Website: home-depot
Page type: receipt
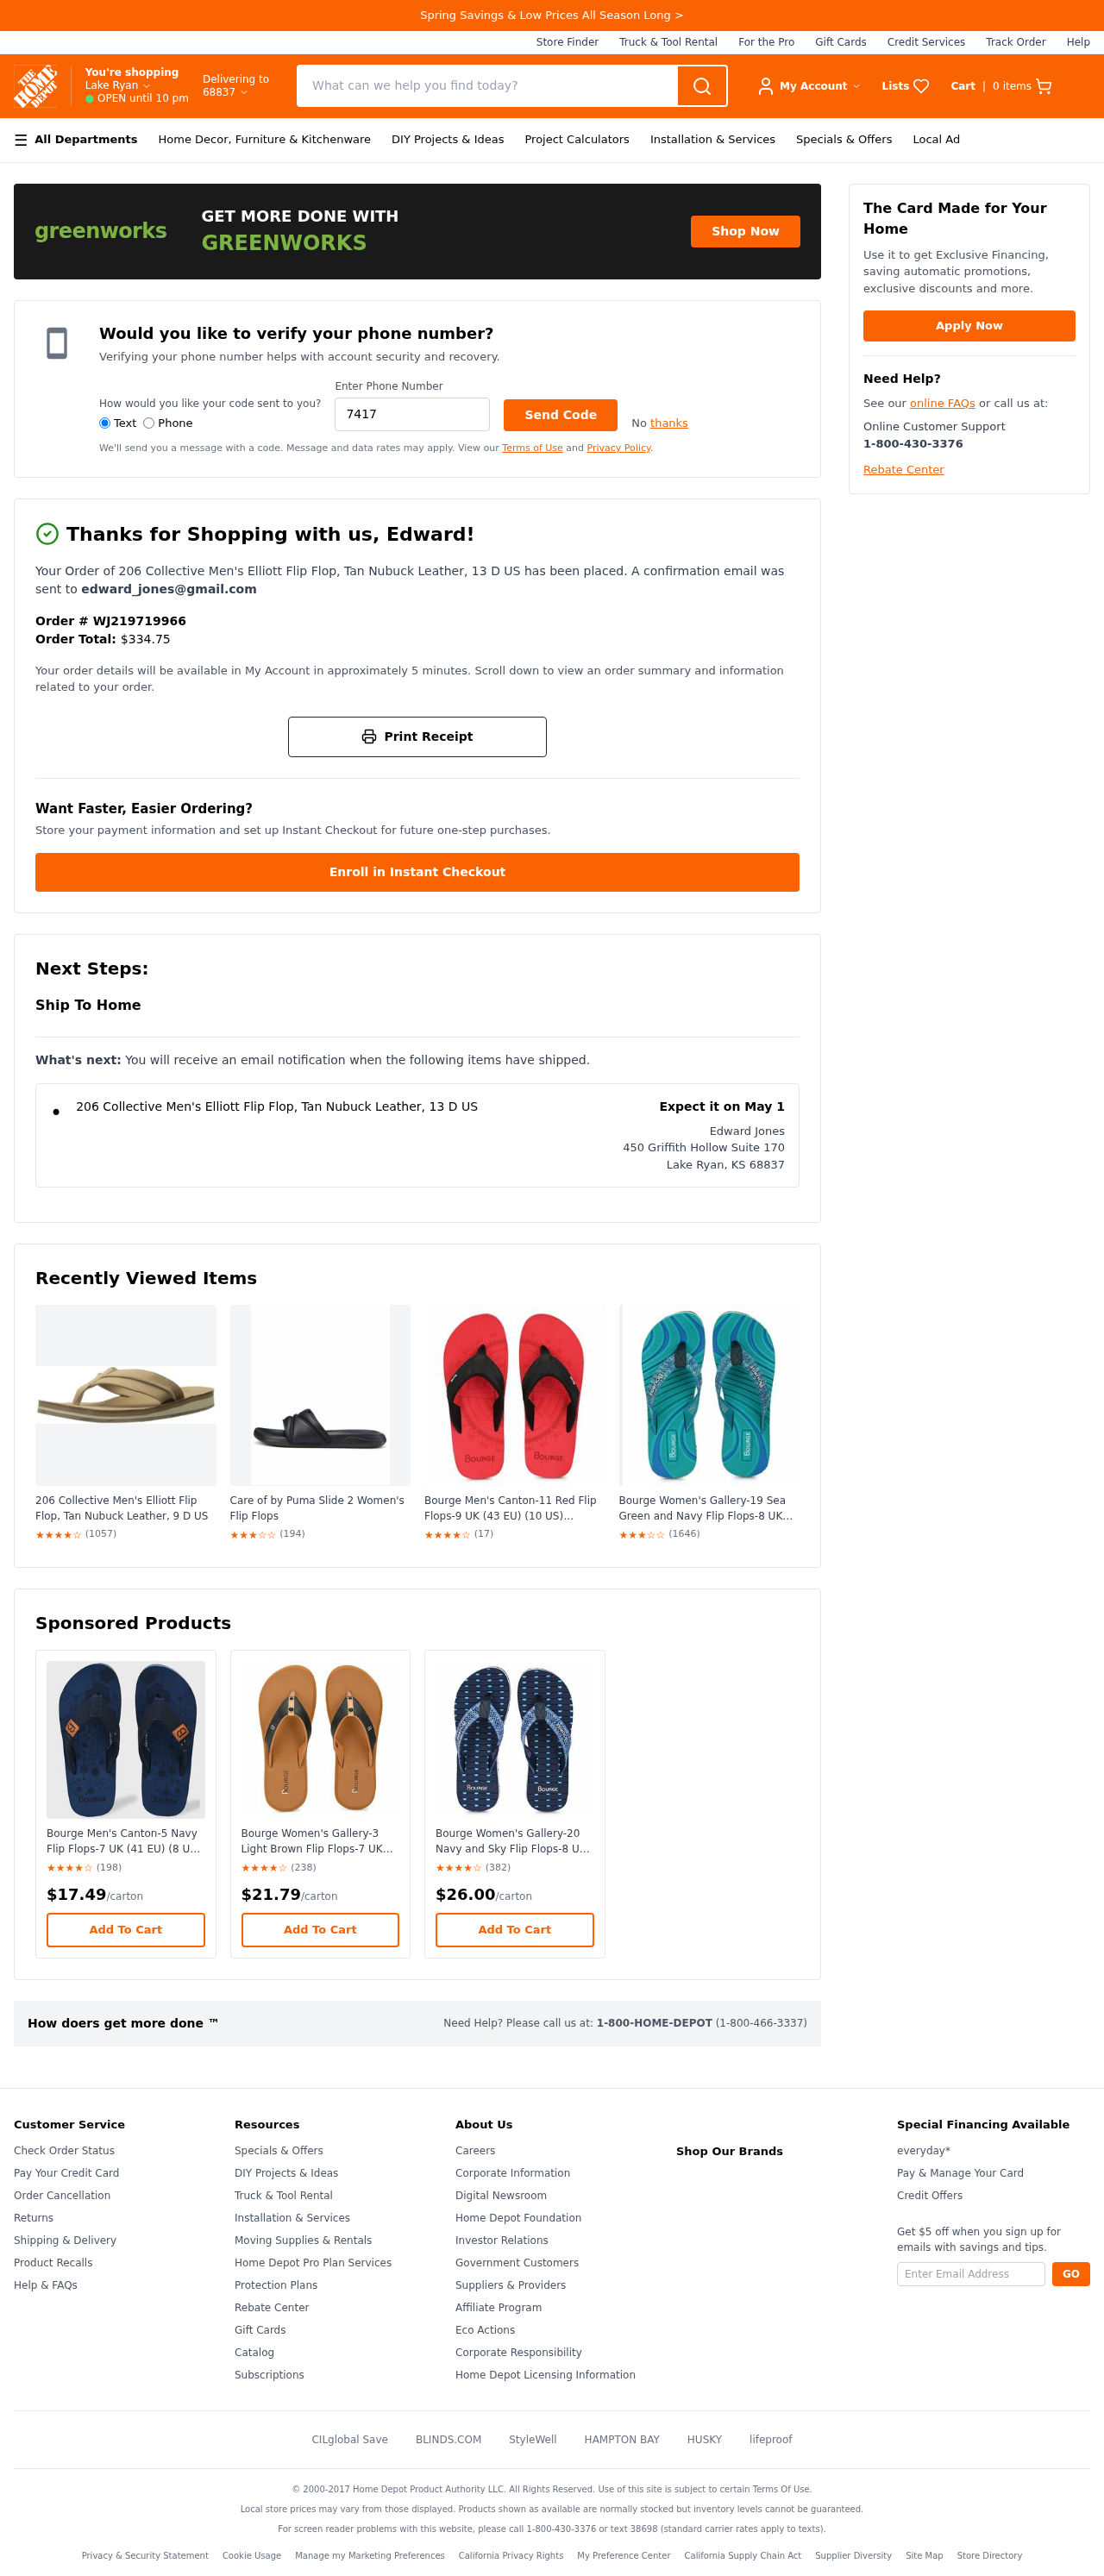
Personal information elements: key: PII_CITY
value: Lake Ryan
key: PII_CITY_STATE_ZIP
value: Lake Ryan, KS 68837
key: PII_EMAIL
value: edward_jones@gmail.com
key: PII_FIRSTNAME
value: Edward
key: PII_FULLNAME
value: Edward Jones
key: PII_PHONE
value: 7417885298
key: PII_POSTCODE
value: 68837
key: PII_STREET
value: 450 Griffith Hollow Suite 170
Product elements: key: PRODUCT1_NAME
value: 206 Collective Men's Elliott Flip Flop, Tan Nubuck Leather, 13 D US
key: PRODUCT2_NAME
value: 206 Collective Men's Elliott Flip Flop, Tan Nubuck Leather, 9 D US
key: PRODUCT2_RATING
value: ★★★★☆
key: PRODUCT2_NUM_RATINGS
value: (1057)
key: PRODUCT3_NAME
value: Care of by Puma Slide 2 Women's Flip Flops
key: PRODUCT3_RATING
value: ★★★☆☆
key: PRODUCT3_NUM_RATINGS
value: (194)
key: PRODUCT4_NAME
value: Bourge Men's Canton-11 Red Flip Flops-9 UK (43 EU) (10 US) (Canton-11-09)
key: PRODUCT4_RATING
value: ★★★★☆
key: PRODUCT4_NUM_RATINGS
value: (17)
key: PRODUCT5_NAME
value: Bourge Women's Gallery-19 Sea Green and Navy Flip Flops-8 UK (40 EU) (9 US) (Gallery-19-08)
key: PRODUCT5_RATING
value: ★★★☆☆
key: PRODUCT5_NUM_RATINGS
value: (1646)
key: PRODUCT6_NAME
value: Bourge Men's Canton-5 Navy Flip Flops-7 UK (41 EU) (8 US) (Canton-5-07)
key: PRODUCT6_RATING
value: ★★★★☆
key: PRODUCT6_NUM_RATINGS
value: (198)
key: PRODUCT6_PRICE
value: $17.49
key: PRODUCT7_NAME
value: Bourge Women's Gallery-3 Light Brown Flip Flops-7 UK (39 EU) (8 US) (Gallery-3-07)
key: PRODUCT7_RATING
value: ★★★★☆
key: PRODUCT7_NUM_RATINGS
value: (238)
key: PRODUCT7_PRICE
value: $21.79
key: PRODUCT8_NAME
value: Bourge Women's Gallery-20 Navy and Sky Flip Flops-8 UK (40 EU) (9 US) (Gallery-20-08)
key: PRODUCT8_RATING
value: ★★★★☆
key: PRODUCT8_NUM_RATINGS
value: (382)
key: PRODUCT8_PRICE
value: $26.00
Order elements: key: ORDER_NUM_ITEMS
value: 0
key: ORDER_ID
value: WJ219719966
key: ORDER_TOTAL
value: $334.75
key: ORDER_DELIVERY_DATE
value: Expect it on May 1